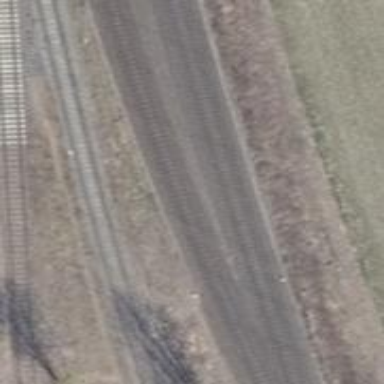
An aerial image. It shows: Railway siding with rails.